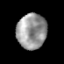
Tissue: prostate
Cell type: T cells
Senescence score: 0.2724
Nuclear area (px): 1024
Mean DAPI intensity: 152.07